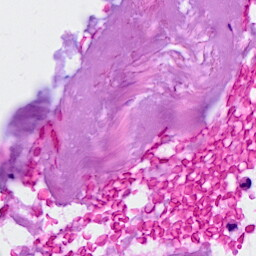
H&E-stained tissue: Breast